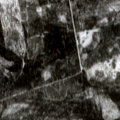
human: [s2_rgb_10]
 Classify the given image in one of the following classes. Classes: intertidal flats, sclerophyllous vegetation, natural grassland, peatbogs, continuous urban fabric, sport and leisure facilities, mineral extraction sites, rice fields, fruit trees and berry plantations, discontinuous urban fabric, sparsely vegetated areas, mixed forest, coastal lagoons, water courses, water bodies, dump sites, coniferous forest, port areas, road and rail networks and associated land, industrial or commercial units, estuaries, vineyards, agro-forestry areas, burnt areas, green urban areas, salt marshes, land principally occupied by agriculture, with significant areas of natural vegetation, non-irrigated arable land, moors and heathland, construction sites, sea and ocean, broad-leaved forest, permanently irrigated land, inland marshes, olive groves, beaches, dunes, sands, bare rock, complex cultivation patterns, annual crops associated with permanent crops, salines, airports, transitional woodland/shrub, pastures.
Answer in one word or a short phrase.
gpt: coniferous forest, mixed forest, transitional woodland/shrub